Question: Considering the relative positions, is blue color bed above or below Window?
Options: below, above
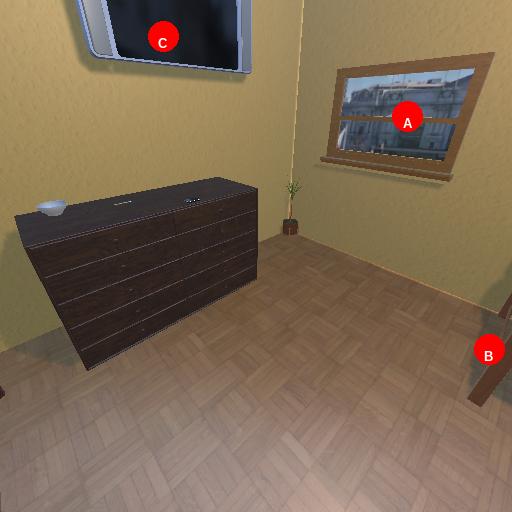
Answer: below